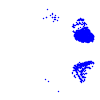
Particle: kaon